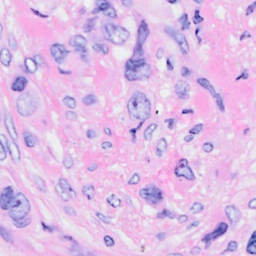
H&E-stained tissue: Breast